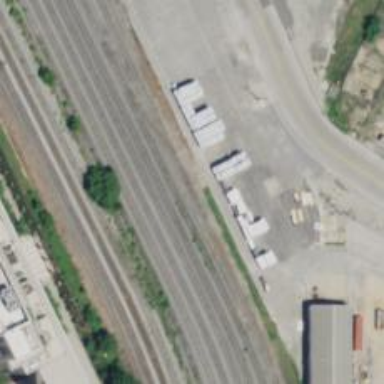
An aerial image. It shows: Railway yard.